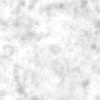
Label: no_change